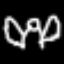
Label: angel